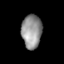
Tissue: skin
Cell type: Epithelial cells
Senescence score: 0.8767
Nuclear area (px): 661
Mean DAPI intensity: 147.124